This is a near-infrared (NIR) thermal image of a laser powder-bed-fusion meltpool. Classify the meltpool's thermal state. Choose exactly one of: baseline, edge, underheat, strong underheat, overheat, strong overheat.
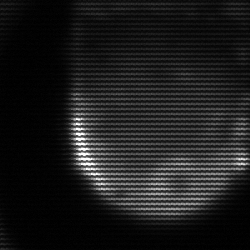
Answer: edge